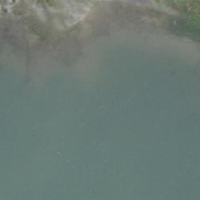
EUNIS habitat code: 14
Species observed at this site:
Motacilla cinerea
Gypaetus barbatus
Fulica atra
Lophophanes cristatus
Anas platyrhynchos
Anthus spinoletta
Prunella modularis
Aythya fuligula
Turdus viscivorus
Fringilla coelebs
Ptyonoprogne rupestris
Spinus spinus
Phylloscopus collybita
Astrantia major
Parus major
Erithacus rubecula
Cuculus canorus
Phoenicurus ochruros
Garrulus glandarius
Cinclus cinclus
Motacilla alba